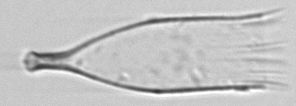
Label: Favella